Question: I can't able to use import 'DevicepolicyManger' in my project. Look on below screenshot,

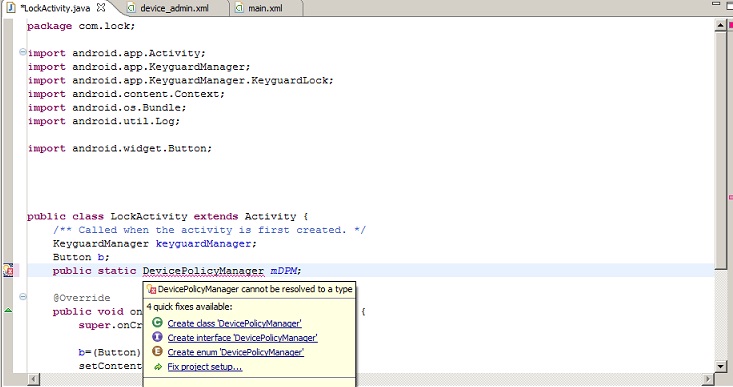
Answer: I think the Api level is lower so raise this problem. use API level 8. API 8 is Android 2.2 so you won't be able to use this on 2.1 or lower .

<URL>
# Further more detail ::